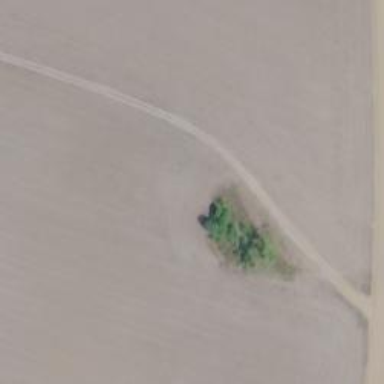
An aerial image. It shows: Farm service road.